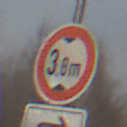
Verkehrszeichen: TatsaechlicheHoehe
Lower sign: RichtungsangabeDurchPfeile5
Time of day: MorningAfternoon
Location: Outdoor (Nature)
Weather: PartlyCloudy
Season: Winter
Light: Natural